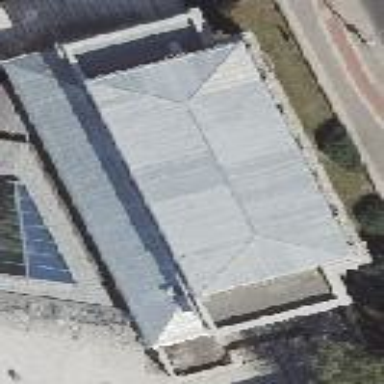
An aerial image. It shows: School building with flat roof. It houses library.